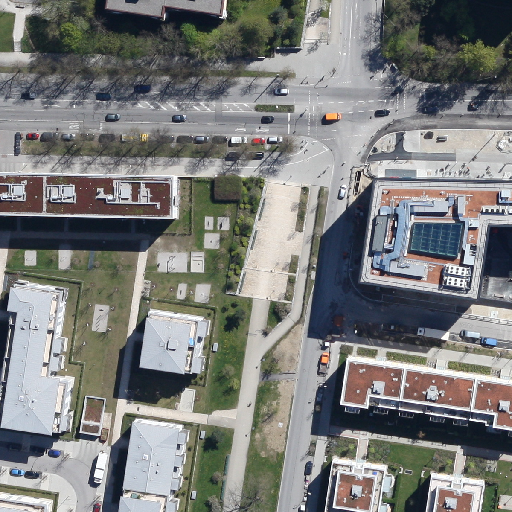
Referring expression: heavy-duty vehicle driving on the road